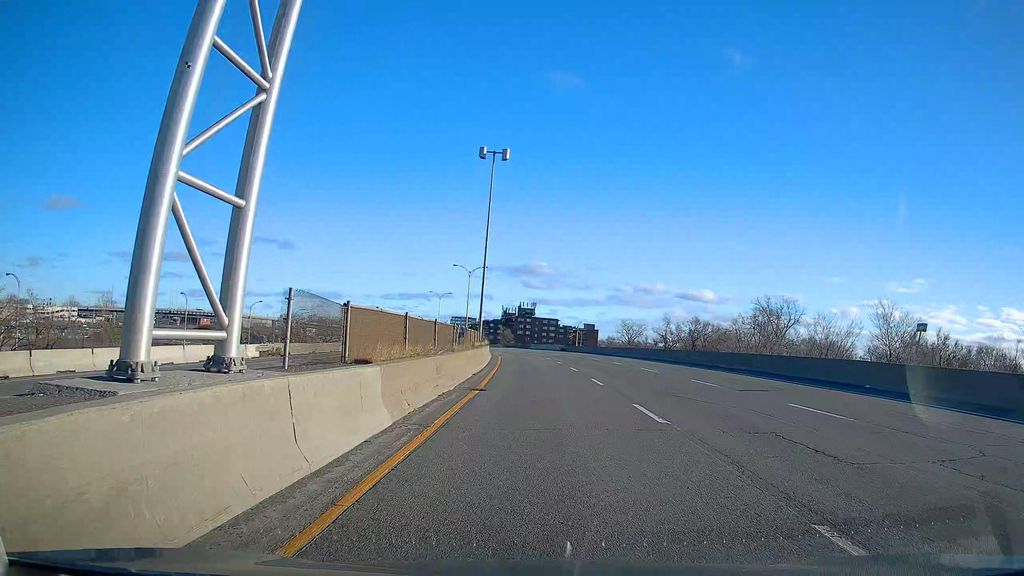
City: montreal